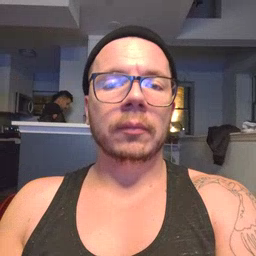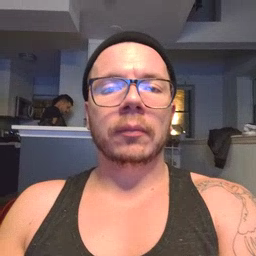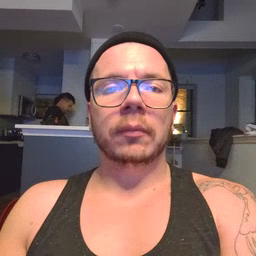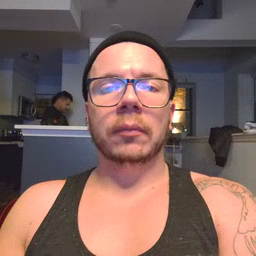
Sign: sun